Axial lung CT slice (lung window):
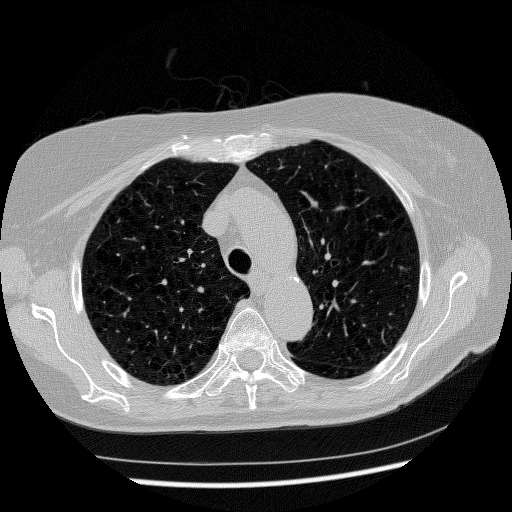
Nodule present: no